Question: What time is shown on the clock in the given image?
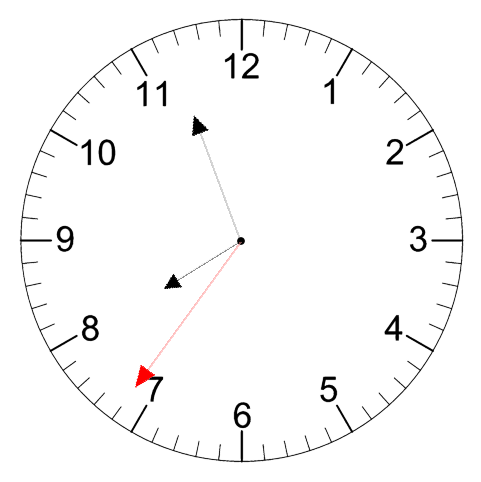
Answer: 07:56:36